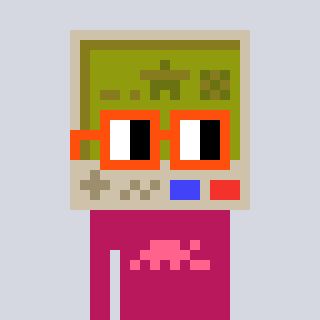
a pixel art character with square orange glasses, a gameboy-shaped head and a darkpink-colored body on a cool background